Field crop: tomato
Growth stage: 1
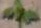
Species: solanum